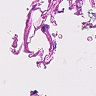
Metastatic tissue present: no